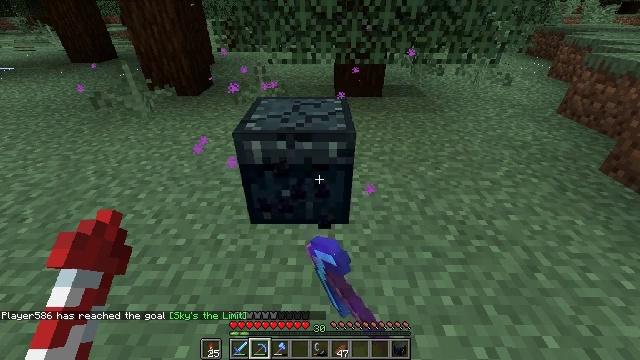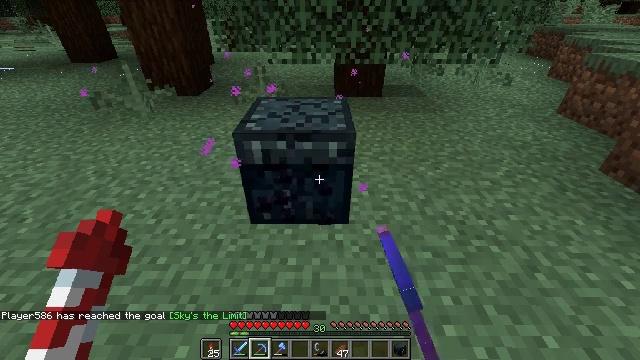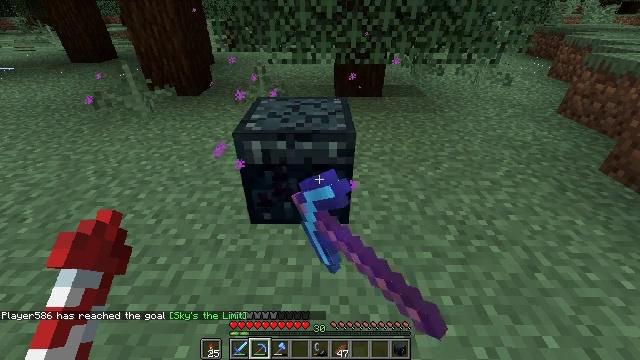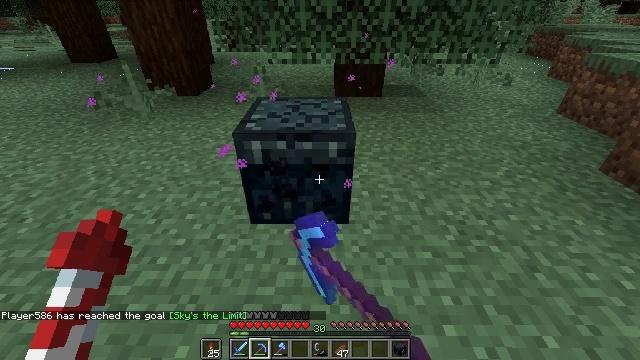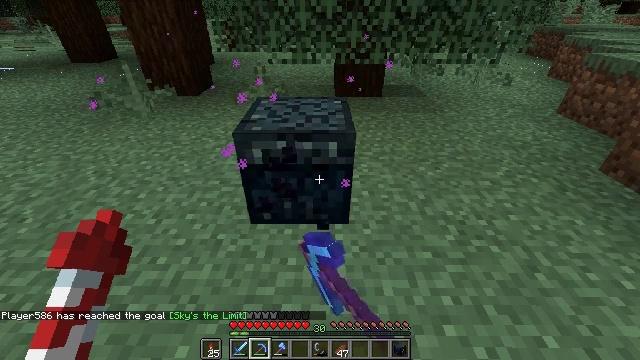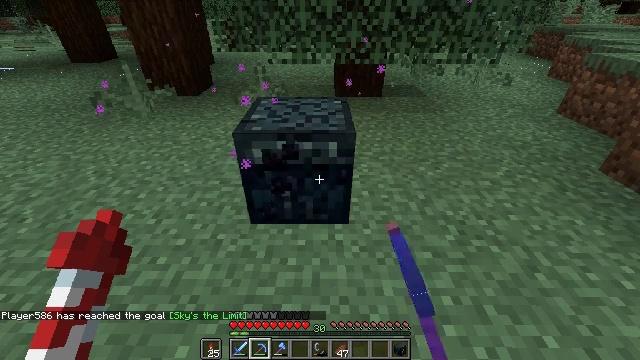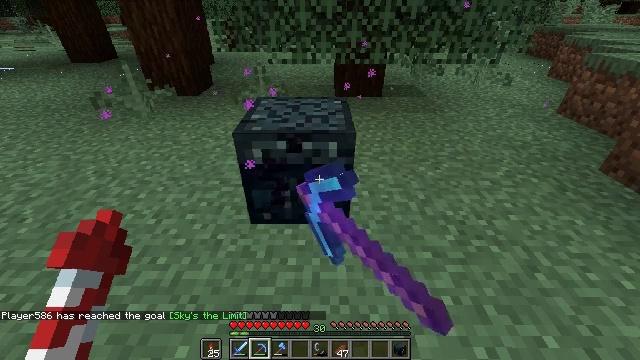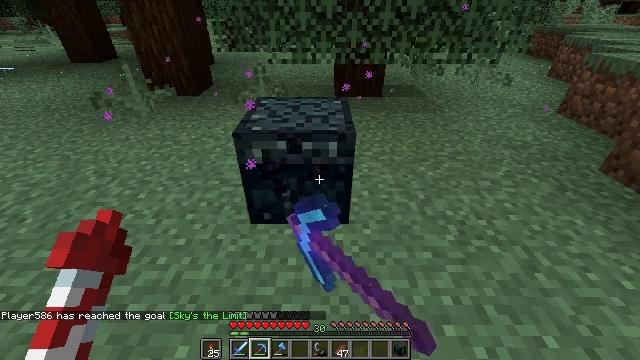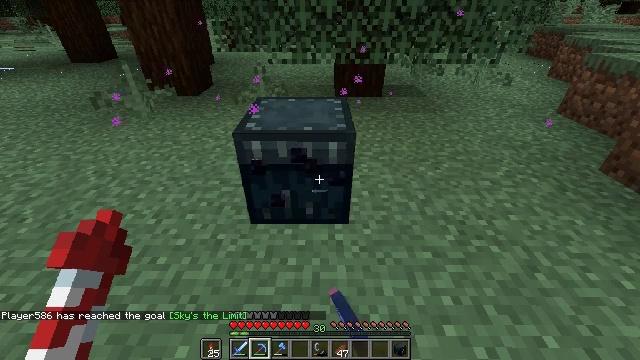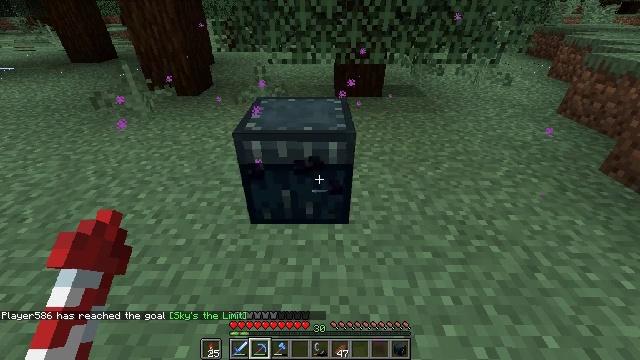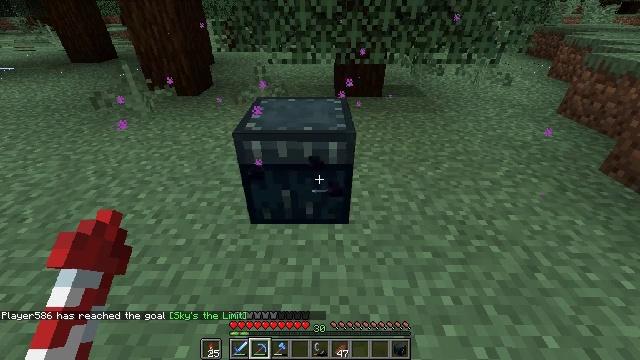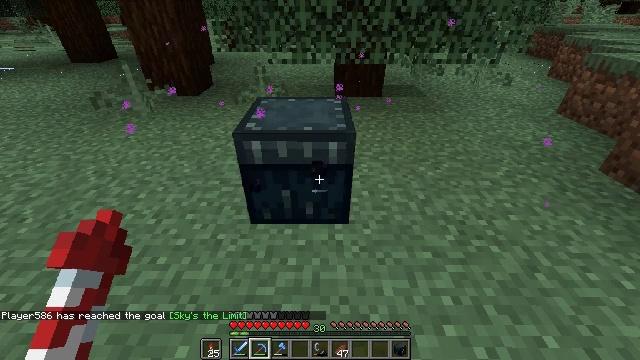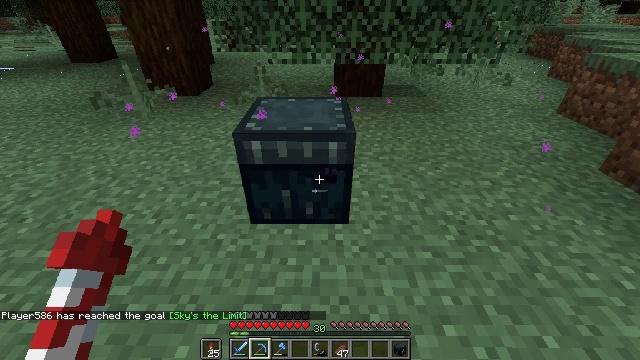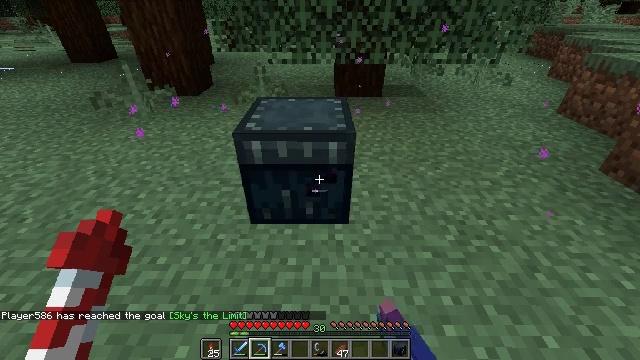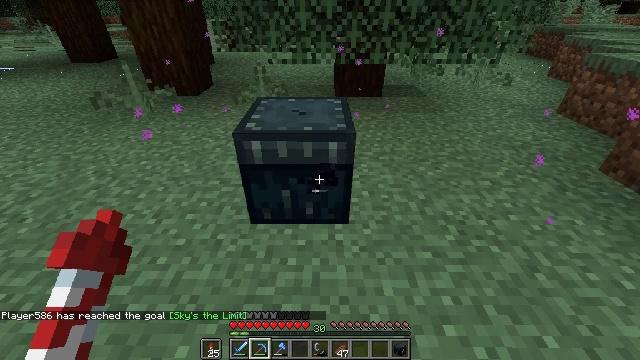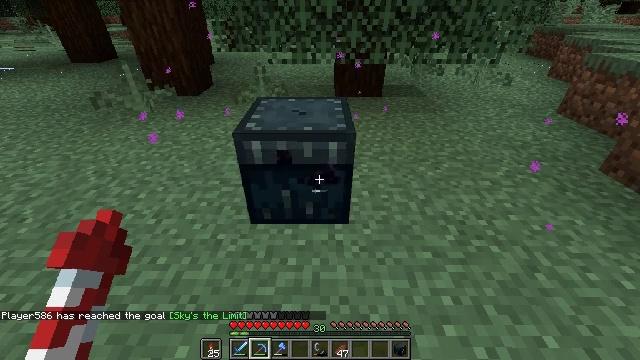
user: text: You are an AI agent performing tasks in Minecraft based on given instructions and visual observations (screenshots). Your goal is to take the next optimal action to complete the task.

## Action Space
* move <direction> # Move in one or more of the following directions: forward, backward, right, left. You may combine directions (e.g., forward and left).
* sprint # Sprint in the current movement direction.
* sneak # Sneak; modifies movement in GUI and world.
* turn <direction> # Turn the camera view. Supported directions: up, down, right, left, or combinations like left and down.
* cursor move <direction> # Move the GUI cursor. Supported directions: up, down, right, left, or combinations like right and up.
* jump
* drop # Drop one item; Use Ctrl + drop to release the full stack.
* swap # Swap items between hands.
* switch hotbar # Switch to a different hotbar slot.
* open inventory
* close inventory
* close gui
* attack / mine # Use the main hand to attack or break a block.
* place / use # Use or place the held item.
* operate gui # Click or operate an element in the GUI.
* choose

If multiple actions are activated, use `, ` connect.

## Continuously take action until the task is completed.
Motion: motion action
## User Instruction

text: Break the ender chest to move it.
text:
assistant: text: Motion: attack / mine
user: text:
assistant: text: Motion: attack / mine
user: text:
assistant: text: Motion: attack / mine
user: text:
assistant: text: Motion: attack / mine
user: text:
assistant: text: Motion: attack / mine
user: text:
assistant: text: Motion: attack / mine
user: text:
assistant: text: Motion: attack / mine
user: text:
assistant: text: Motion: no_op
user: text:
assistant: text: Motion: no_op
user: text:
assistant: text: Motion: no_op
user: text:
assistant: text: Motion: no_op
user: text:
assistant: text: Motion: attack / mine
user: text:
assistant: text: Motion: attack / mine
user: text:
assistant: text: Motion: attack / mine
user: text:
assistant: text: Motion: attack / mine
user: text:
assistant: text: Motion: attack / mine
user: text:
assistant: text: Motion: attack / mine
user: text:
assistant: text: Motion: attack / mine
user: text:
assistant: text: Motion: attack / mine
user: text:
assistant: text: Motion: attack / mine
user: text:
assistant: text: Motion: attack / mine
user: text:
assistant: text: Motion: attack / mine
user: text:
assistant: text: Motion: attack / mine
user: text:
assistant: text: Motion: attack / mine
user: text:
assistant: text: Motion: attack / mine
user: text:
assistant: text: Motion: attack / mine
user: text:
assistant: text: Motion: attack / mine
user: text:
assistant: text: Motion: attack / mine
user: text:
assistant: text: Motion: attack / mine
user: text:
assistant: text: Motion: attack / mine